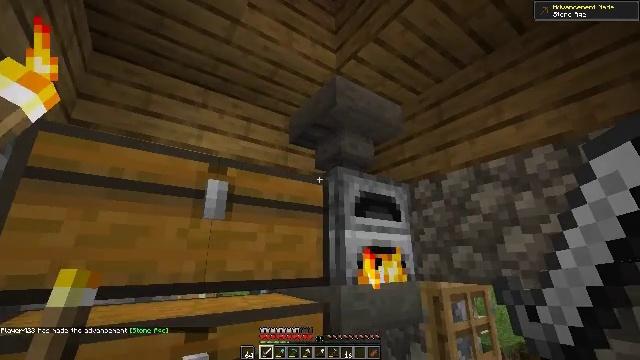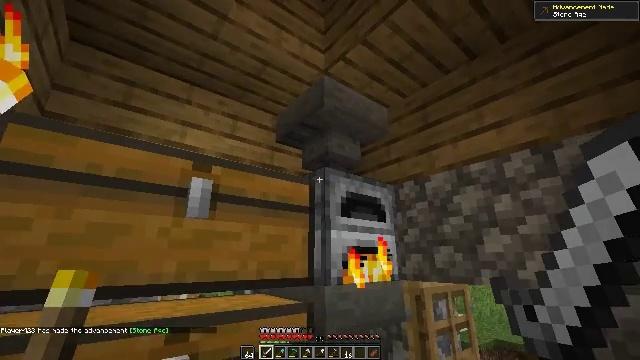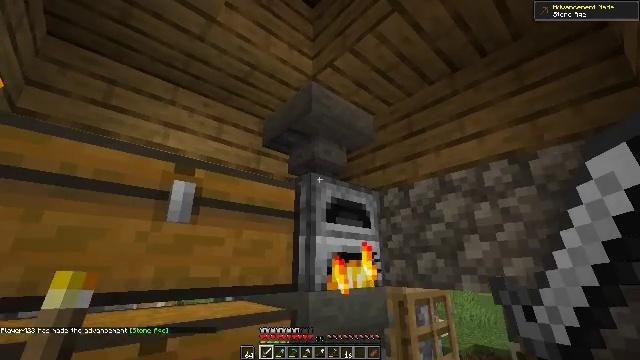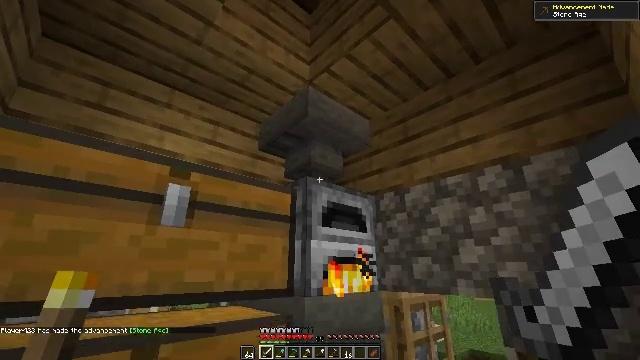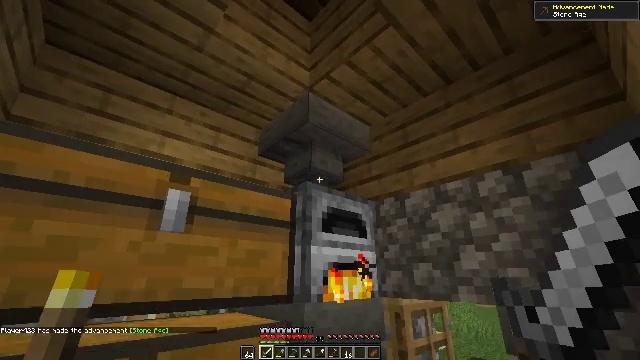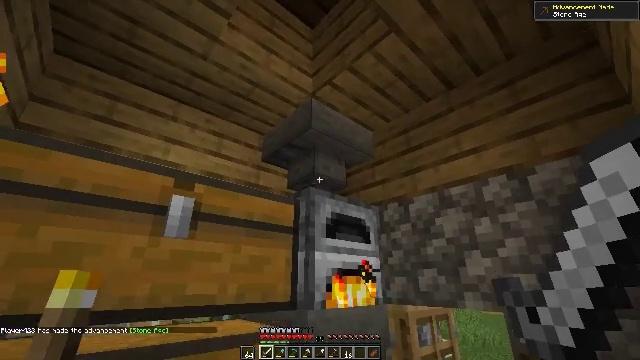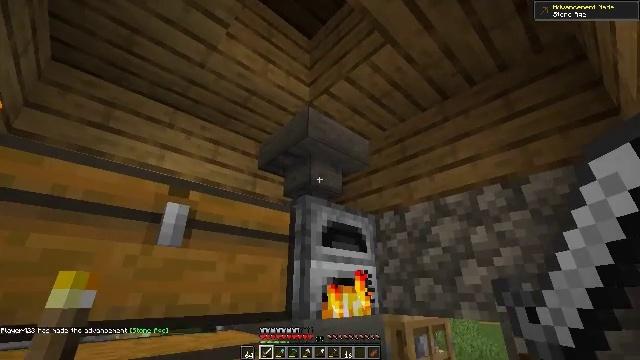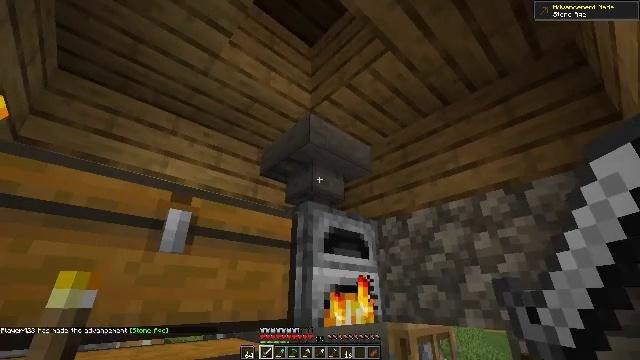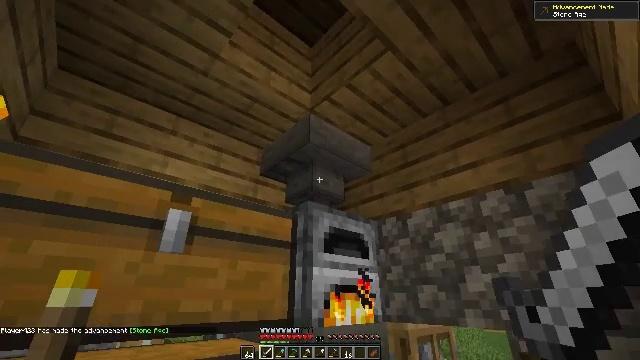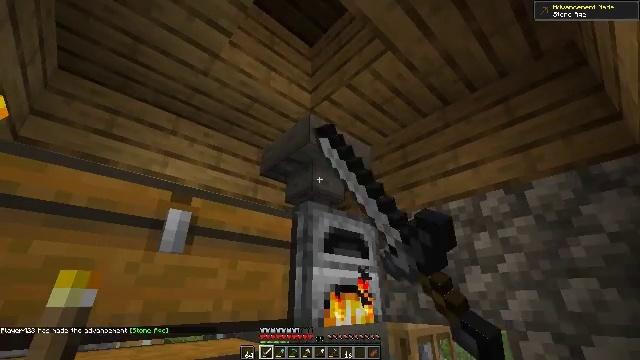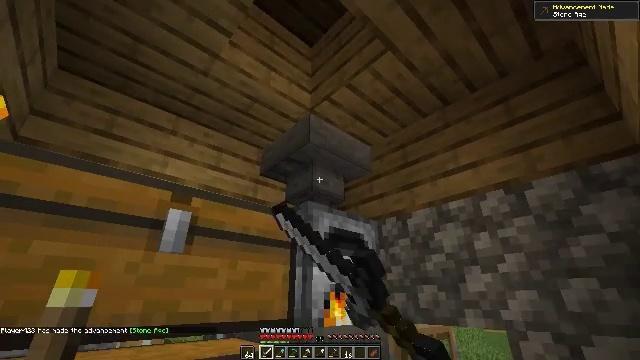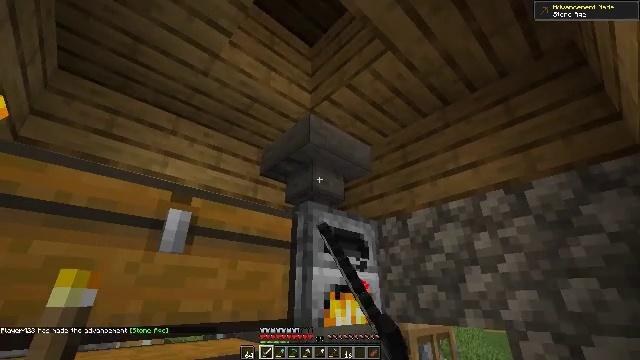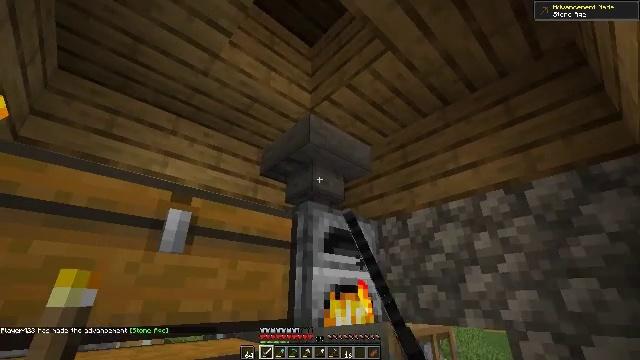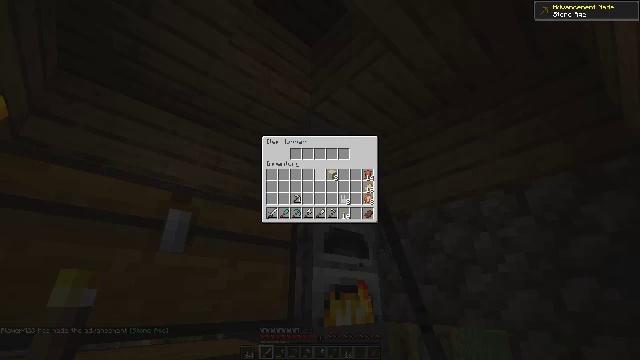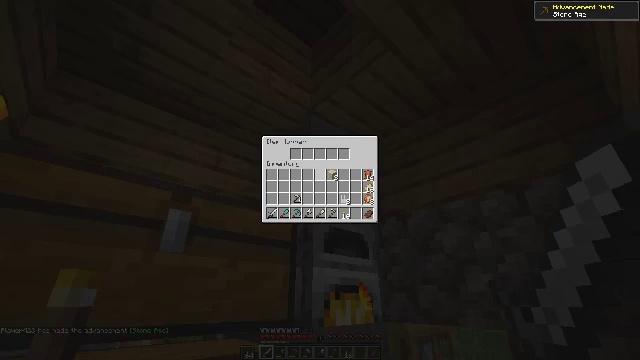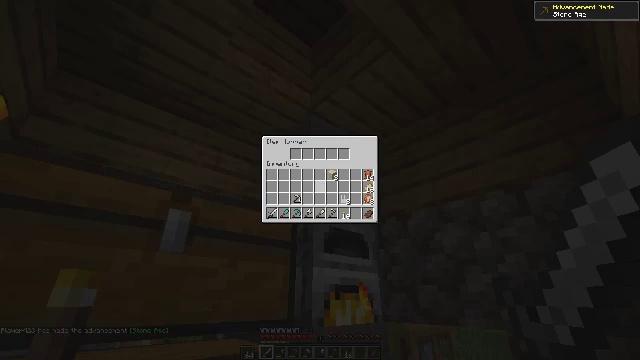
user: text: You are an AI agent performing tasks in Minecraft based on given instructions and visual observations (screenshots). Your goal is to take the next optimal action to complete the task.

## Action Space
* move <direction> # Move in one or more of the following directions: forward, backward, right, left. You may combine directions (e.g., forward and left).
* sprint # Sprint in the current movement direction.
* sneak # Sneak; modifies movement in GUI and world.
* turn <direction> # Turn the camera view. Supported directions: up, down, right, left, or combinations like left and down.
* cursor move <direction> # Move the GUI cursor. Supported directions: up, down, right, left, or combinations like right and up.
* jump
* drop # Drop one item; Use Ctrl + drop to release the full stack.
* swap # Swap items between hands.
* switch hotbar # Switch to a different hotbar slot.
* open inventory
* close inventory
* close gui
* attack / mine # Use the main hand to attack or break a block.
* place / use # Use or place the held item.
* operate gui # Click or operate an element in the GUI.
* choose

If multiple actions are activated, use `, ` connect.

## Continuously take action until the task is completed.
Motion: motion action
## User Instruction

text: Use a single piece of stone to make a stone button.
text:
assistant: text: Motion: turn right, use / place
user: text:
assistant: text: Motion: turn right and up
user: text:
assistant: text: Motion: no_op
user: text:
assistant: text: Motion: turn up
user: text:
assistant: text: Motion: turn up
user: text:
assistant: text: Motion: turn up
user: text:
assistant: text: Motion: turn up
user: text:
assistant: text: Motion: use / place
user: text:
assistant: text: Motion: use / place
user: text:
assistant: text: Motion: use / place
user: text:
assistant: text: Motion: no_op
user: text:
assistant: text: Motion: no_op
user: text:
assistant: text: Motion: no_op
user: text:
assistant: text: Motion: no_op
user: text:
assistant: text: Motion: no_op
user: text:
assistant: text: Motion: turn down
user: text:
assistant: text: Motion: no_op
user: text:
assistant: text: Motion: no_op
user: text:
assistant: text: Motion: no_op
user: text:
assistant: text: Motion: no_op
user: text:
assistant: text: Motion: sneak
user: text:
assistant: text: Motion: sneak, turn right and up
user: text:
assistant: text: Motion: sneak
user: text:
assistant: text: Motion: sneak
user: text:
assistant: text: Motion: sneak
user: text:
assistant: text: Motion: sneak
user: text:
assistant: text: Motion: sneak
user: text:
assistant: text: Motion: sneak
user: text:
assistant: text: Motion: sneak
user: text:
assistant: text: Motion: sneak, attack / mine